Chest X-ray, AP view. Patient: 52 years old, sex M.
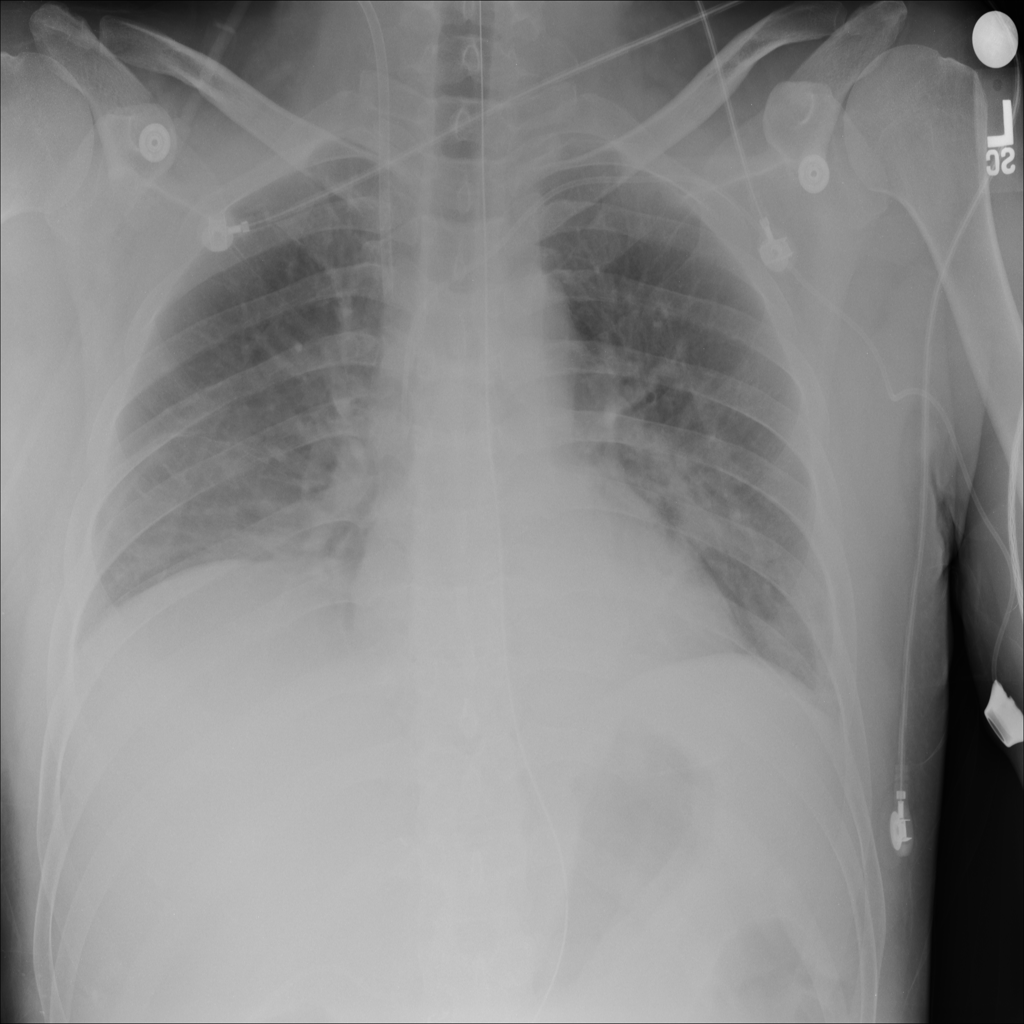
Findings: No Finding